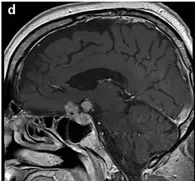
MRI of the pituitary sarcoma arising from a pituitary adenoma. Sagittal. T1-weighted with contrast MRI of tumor measuring 2 x 2.7 x 2 cm3 at the time of diagnosis.
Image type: radiology (mri)